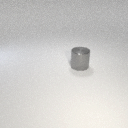
large gray metal cylinder